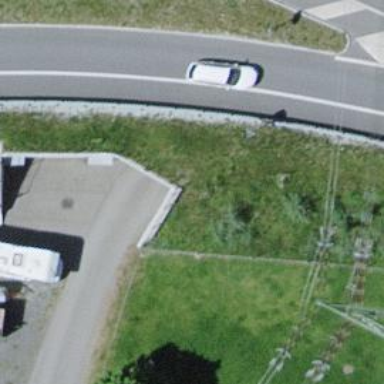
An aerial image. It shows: Service road going through tunnel.